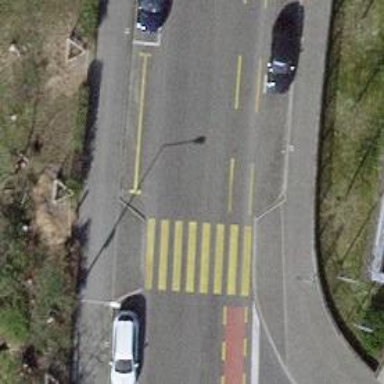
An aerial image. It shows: Footway crossing with marked asphalt surface.